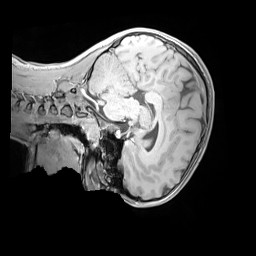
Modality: MP2RAGE
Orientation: sagittal
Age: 10
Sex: female
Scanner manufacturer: siemens
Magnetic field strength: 3 T
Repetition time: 4 s
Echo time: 0.00303 s